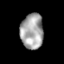
Tissue: lung
Cell type: Epithelial cells
Senescence score: 0.2414
Nuclear area (px): 787
Mean DAPI intensity: 166.217